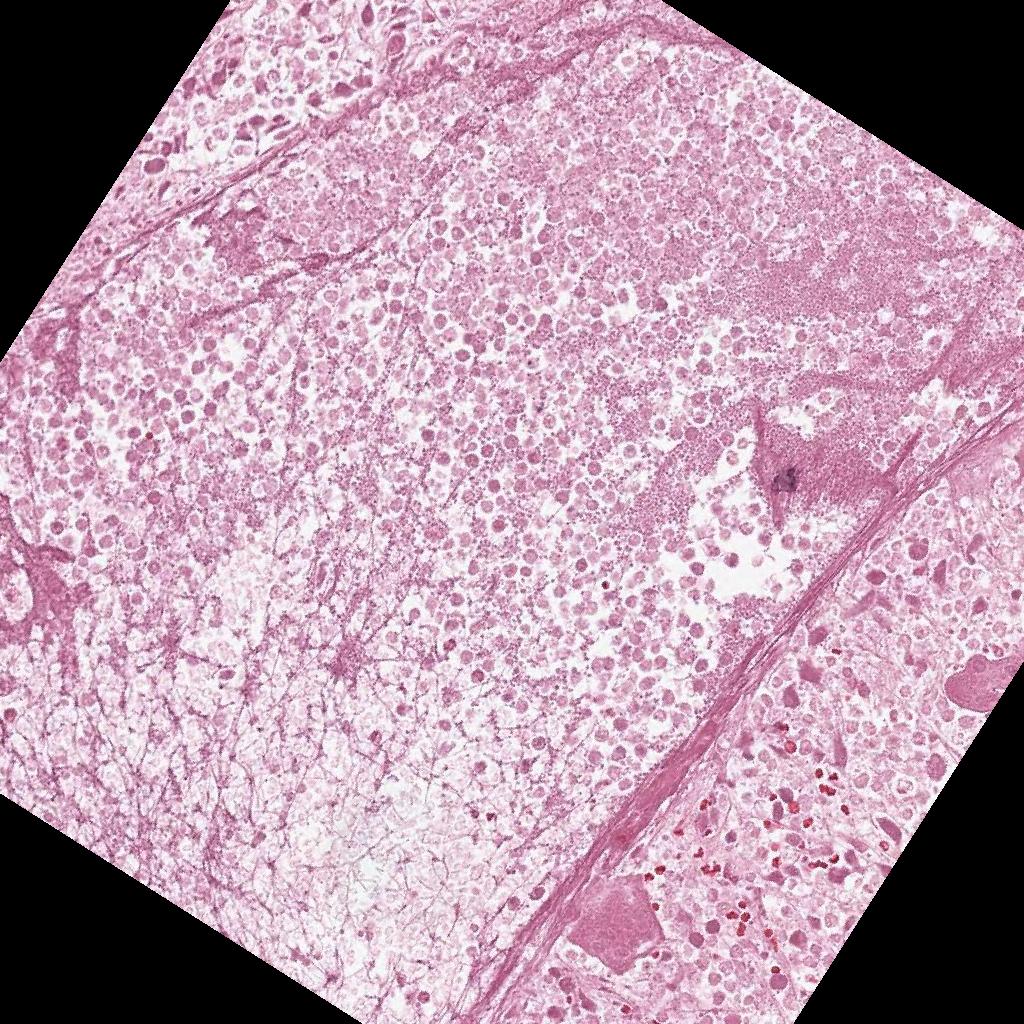
Label: Non-Viable-Tumor